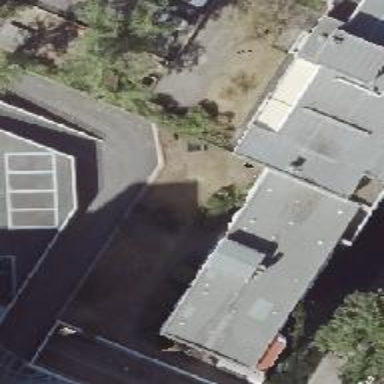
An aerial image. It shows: Building with apartments and flat roof.